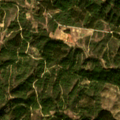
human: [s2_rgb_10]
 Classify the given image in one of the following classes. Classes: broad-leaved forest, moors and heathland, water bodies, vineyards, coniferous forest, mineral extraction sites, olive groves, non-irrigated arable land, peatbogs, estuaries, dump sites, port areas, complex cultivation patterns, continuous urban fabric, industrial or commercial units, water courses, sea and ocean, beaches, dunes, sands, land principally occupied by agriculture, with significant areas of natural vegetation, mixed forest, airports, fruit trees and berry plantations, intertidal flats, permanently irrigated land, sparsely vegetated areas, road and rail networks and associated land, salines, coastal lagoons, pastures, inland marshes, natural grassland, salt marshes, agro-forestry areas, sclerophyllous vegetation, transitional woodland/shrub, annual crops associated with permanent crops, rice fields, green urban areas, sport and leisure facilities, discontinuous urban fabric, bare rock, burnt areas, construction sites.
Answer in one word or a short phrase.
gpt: land principally occupied by agriculture, with significant areas of natural vegetation, coniferous forest, transitional woodland/shrub